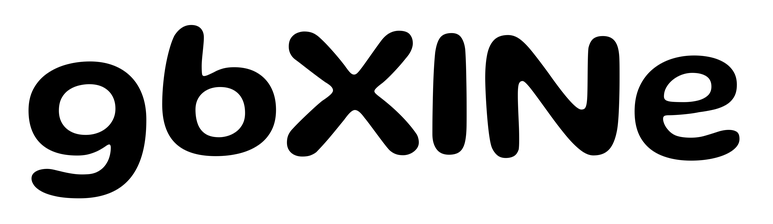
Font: Gluten_Medium